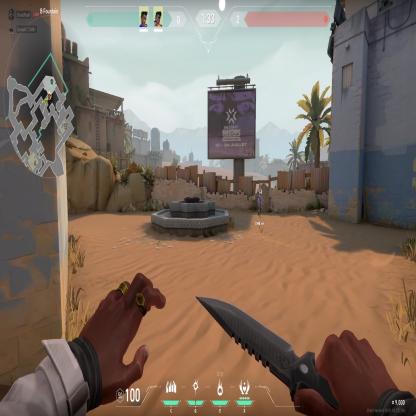
Label: teammate